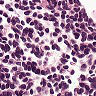
Metastatic tissue present: no